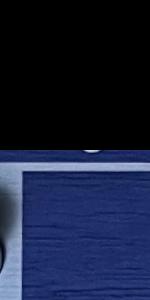
Label: Empty